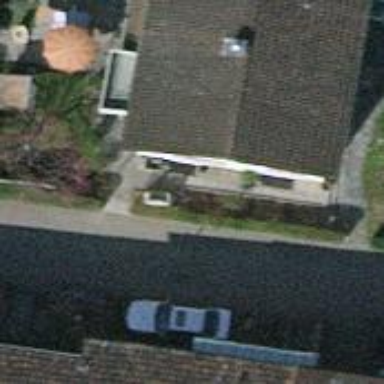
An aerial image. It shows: Semi-detached house.